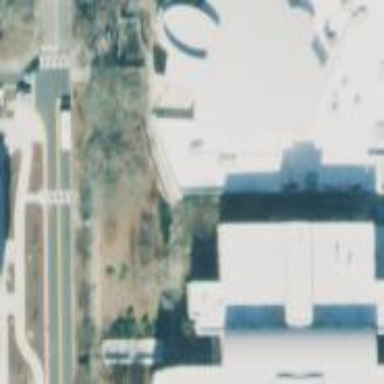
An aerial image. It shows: View of university building.